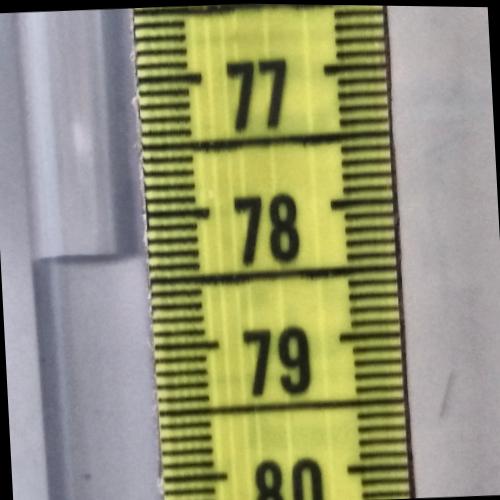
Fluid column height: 78.3 cm